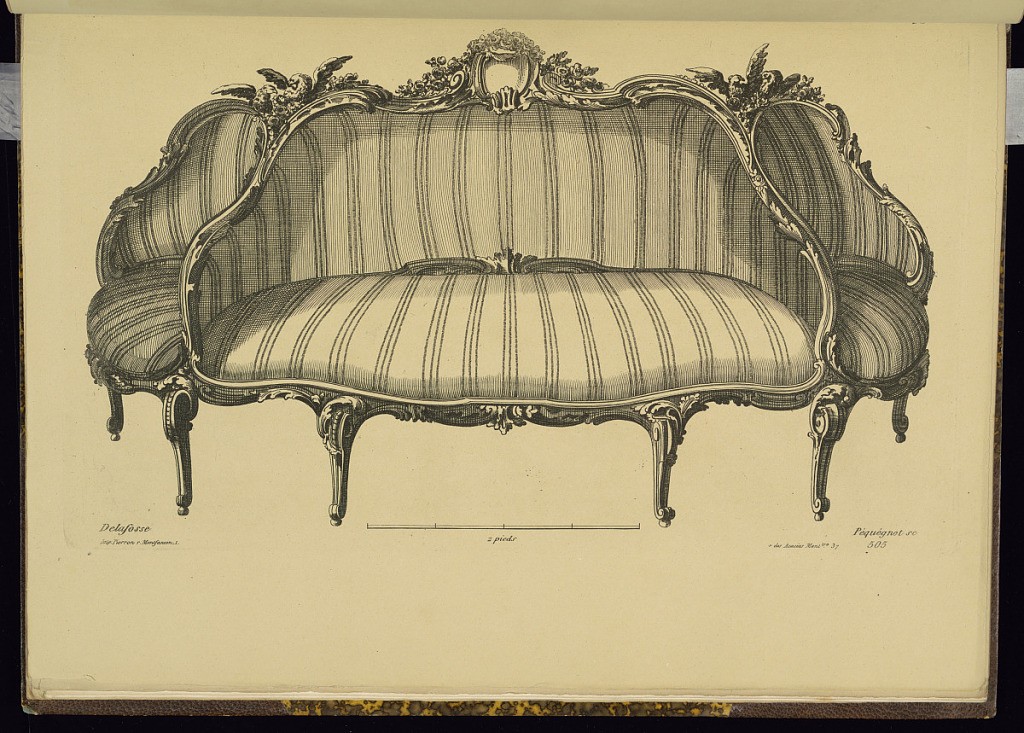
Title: Design for a Sofa
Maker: Jean-Charles Delafosse, French, 1734 – 1789
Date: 1849–66
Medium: Etching on paper
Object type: Print
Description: Design for an upholstered three-sectioned sofa with a carved frame featuring scrolling leaves, cartouches, birds, and flowers. The plate is signed with the printmaker, publisher, and original designer, and numbered.